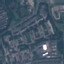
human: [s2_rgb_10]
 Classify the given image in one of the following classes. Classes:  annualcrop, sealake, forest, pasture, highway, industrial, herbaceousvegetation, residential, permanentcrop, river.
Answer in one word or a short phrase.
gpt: Residential